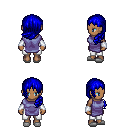
a pixel art fantasy rpg character, female body template, human, dark skin, chain tabard jacket, white pants, blue left-swept hairstyle, white cloth bracers, white slippers, four views (front, back, left, right), 2x2 character sprite sheet, small pixel art, hard edges, no anti-aliasing